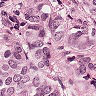
Metastatic tissue present: yes